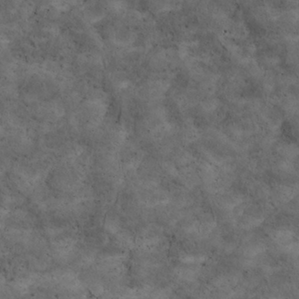
Label: non_frost